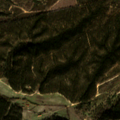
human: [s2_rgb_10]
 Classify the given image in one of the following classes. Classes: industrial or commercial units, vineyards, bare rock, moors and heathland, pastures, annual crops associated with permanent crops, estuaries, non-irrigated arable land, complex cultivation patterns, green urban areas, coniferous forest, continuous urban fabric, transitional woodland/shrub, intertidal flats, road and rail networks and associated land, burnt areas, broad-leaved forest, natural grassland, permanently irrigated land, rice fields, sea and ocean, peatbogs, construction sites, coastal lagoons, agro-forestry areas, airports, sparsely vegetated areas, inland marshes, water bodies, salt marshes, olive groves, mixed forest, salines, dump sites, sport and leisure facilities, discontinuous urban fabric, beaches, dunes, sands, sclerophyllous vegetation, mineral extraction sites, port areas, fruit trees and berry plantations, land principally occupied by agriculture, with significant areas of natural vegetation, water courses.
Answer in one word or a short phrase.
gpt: annual crops associated with permanent crops, broad-leaved forest, transitional woodland/shrub